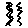
Label: zigzag